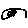
Label: star